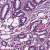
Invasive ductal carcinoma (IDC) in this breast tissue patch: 1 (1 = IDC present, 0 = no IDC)